Question: I'm trying to find all the files in a folder starting with 'msCam' and ending with an extension '.avi'. I manage to do so with the following code:
'''
path = path_to_analyze
files = [i for i in os.listdir(path) if os.path.isfile(os.path.join(path,i)) and 'msCam' in i]
print(len(files))
for file in files:
if file.endswith(".avi"):
msFileList = [os.path.join(path, file)]
print(msFileList)
'''
But this stores only the last file found in the given 'msFileList' variable.
'''
print(msFileList)
'''
How can I pass all the files to be stored?

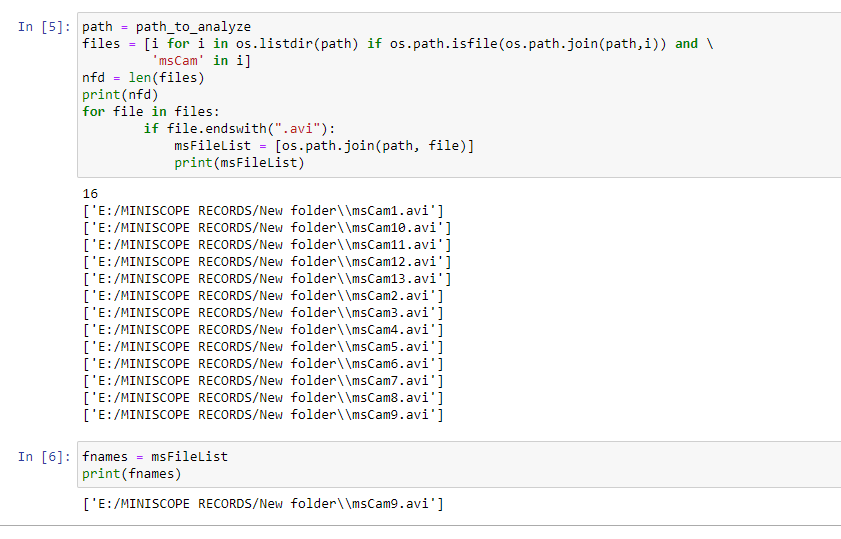
Answer: '''
path = path_to_analyze
files = [i for i in os.listdir(path) if os.path.isfile(os.path.join(path,i)) and 'msCam' in i]
msFileList = [] #create and empty list
print(len(files))
for file in files:
if file.endswith(".avi"):
msFileList.appened(os.path.join(path, file)) #append result to list
print(msFileList)
'''